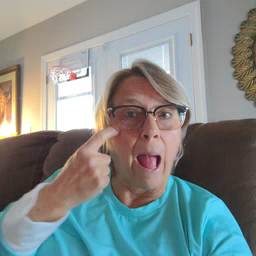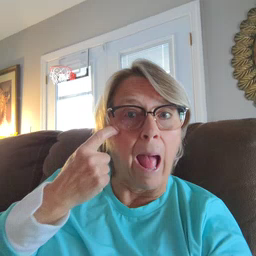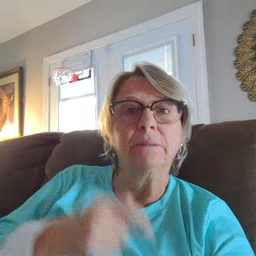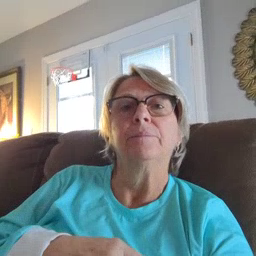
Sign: eye